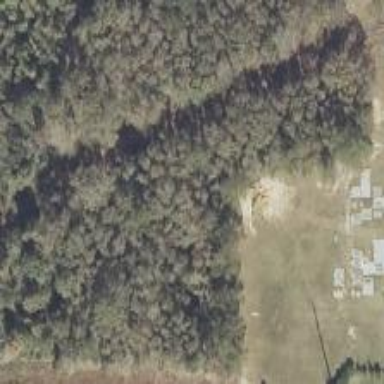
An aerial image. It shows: Mixed leaf woodland.